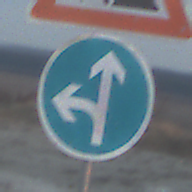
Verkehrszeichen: VorgeschriebeneFahrtrichtungGeradeausOderLinks
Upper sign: Arbeitsstelle
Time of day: SunriseSunset
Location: Outdoor (Beach)
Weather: PartlyCloudy
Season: NotSpecified
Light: Natural